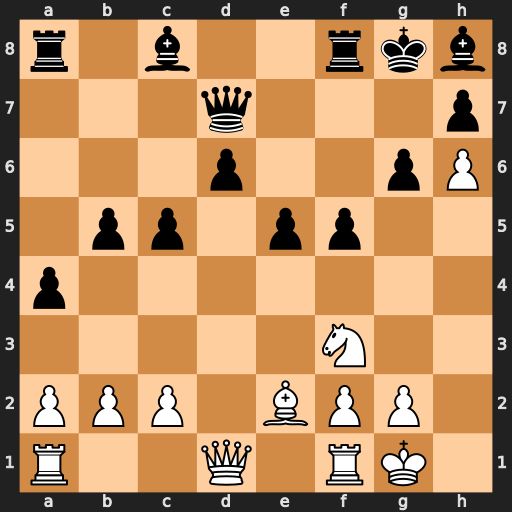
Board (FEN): r1b2rkb/3q3p/3p2pP/1pp1pp2/p7/5N2/PPP1BPP1/R2Q1RK1
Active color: w
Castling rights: -
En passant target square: -
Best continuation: Qd5+ Qf7 Qxa8 Bb7 Qa5